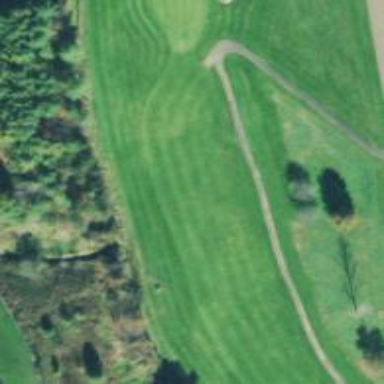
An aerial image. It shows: Golf hole.